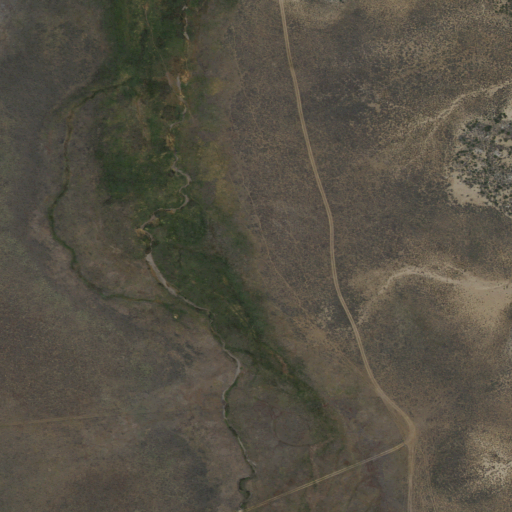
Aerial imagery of plain(s) in California named Beck Meadow containing shrub, herbaceous wetlands, and woody wetlands